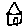
Label: house